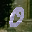
Label: 0